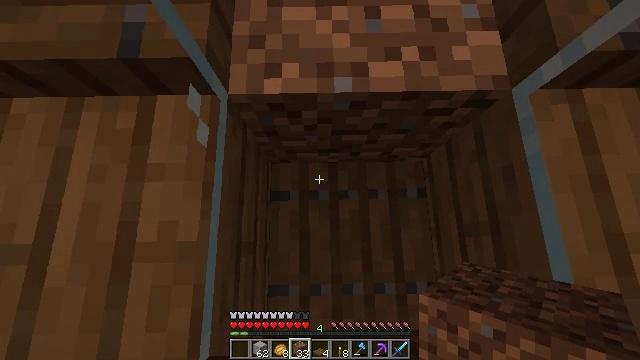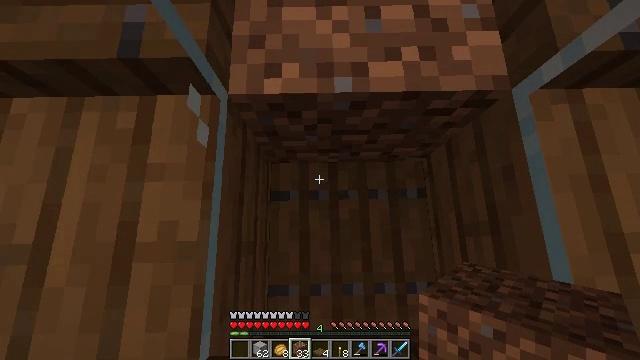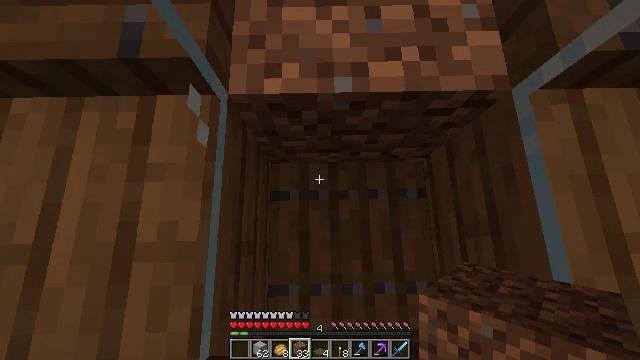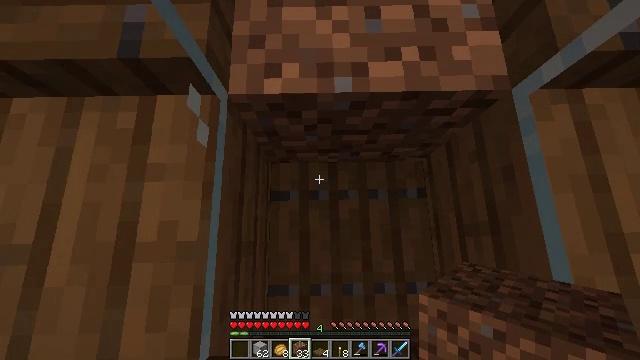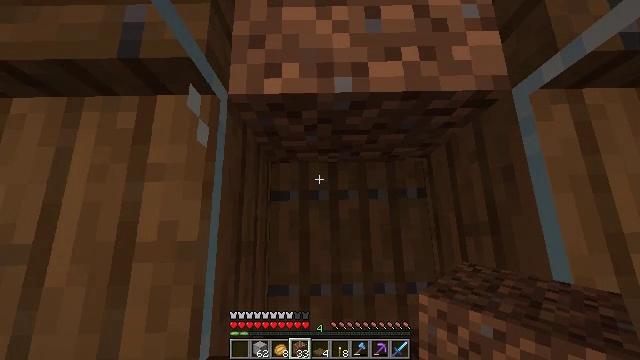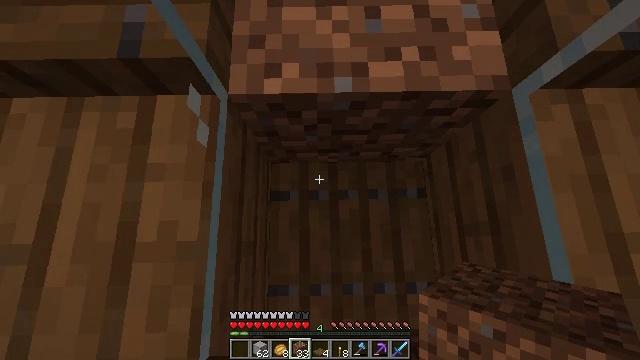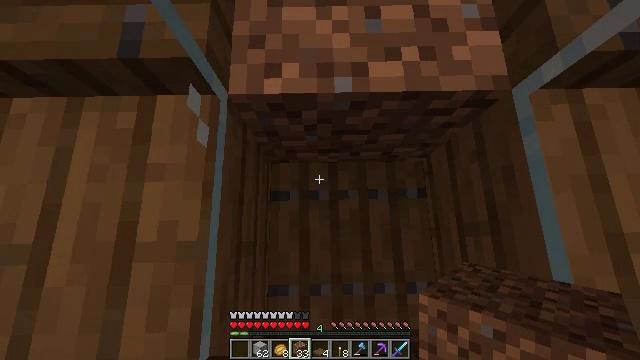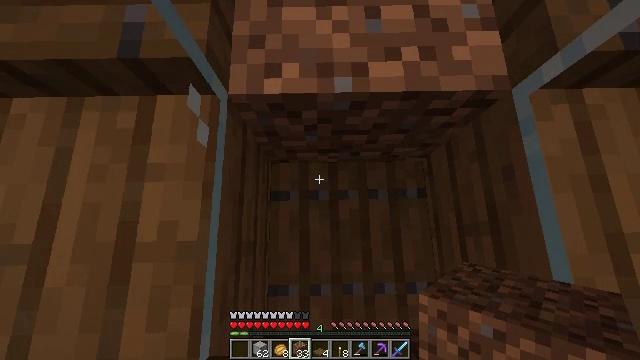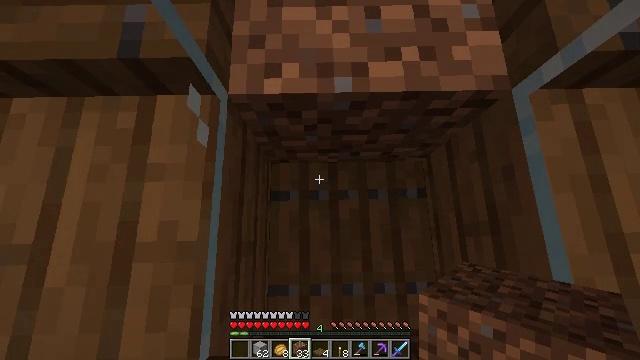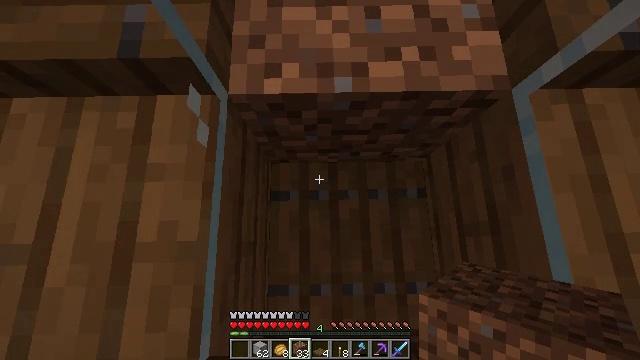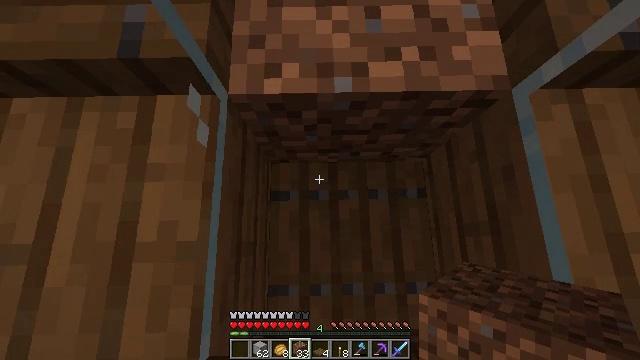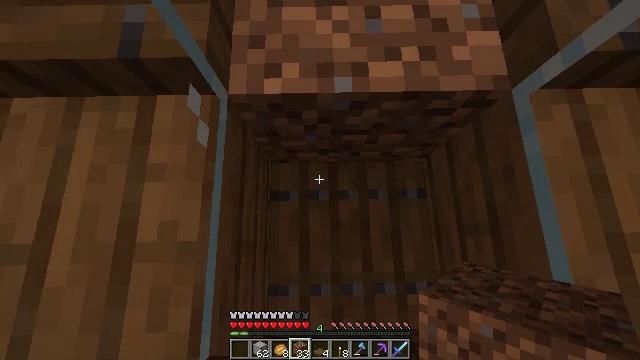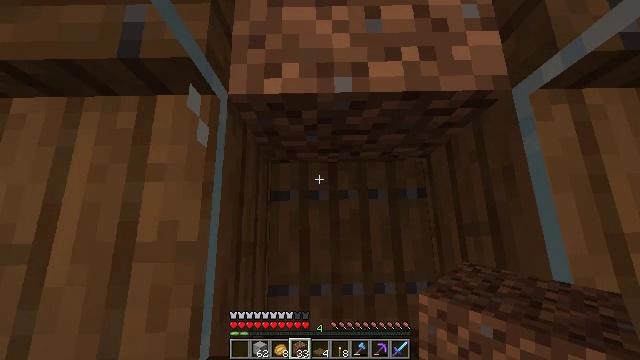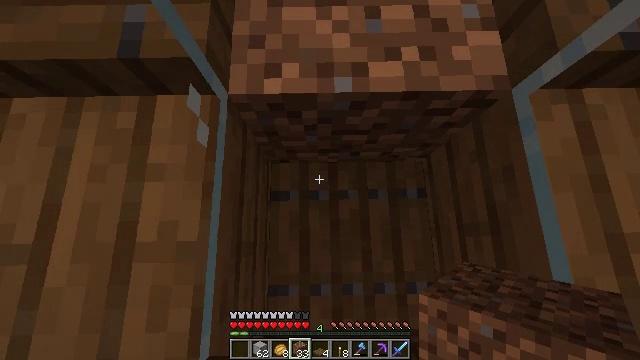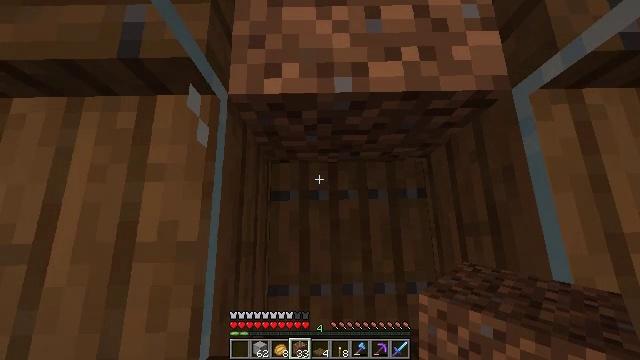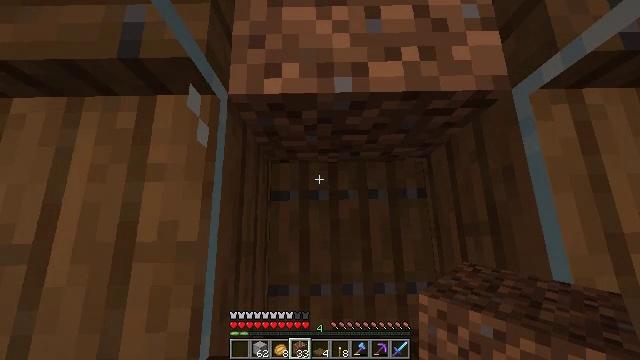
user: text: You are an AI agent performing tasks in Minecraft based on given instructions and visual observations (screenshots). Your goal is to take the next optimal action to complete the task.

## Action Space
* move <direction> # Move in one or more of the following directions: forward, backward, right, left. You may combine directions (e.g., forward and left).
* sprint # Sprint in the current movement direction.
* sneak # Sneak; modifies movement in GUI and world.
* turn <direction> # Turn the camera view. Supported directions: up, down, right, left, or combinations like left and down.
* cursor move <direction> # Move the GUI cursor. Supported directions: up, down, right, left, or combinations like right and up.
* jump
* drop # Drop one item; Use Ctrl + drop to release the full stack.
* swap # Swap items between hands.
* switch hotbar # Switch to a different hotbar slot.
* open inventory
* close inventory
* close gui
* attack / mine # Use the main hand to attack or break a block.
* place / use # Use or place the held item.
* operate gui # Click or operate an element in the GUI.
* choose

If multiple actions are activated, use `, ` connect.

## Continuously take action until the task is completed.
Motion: motion action
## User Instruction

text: Attack the spruce trapdoor to gather it.
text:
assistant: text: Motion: no_op
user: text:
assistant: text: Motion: no_op
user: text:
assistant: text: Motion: no_op
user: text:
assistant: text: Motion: no_op
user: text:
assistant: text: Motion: no_op
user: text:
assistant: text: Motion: no_op
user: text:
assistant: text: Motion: no_op
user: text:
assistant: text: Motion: no_op
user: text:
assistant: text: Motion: no_op
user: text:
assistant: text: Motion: no_op
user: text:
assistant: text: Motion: no_op
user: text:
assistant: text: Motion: no_op
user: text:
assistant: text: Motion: no_op
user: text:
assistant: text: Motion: no_op
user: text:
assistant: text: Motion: no_op
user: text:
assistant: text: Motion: no_op
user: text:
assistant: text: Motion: no_op
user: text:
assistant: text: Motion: no_op
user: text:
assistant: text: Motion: no_op
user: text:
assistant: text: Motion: no_op
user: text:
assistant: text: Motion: no_op
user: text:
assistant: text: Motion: no_op
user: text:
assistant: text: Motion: no_op
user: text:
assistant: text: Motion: no_op
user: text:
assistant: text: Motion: no_op
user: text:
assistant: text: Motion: no_op
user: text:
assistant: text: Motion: no_op
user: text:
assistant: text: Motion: no_op
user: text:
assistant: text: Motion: no_op
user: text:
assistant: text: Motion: no_op